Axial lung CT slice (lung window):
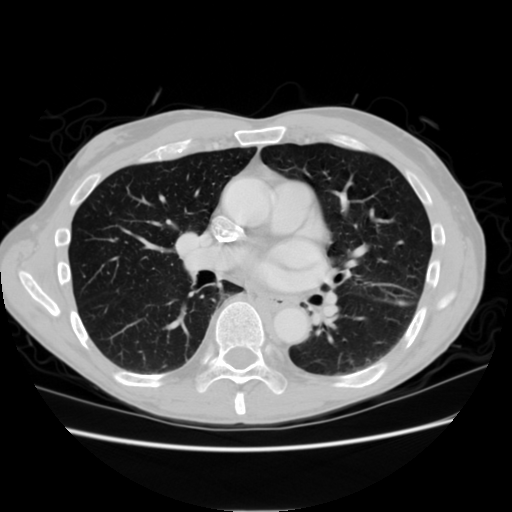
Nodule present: no